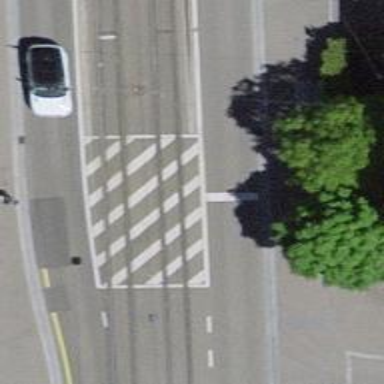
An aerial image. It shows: Road with traffic signals.